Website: apple-inc
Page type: customer-info-address
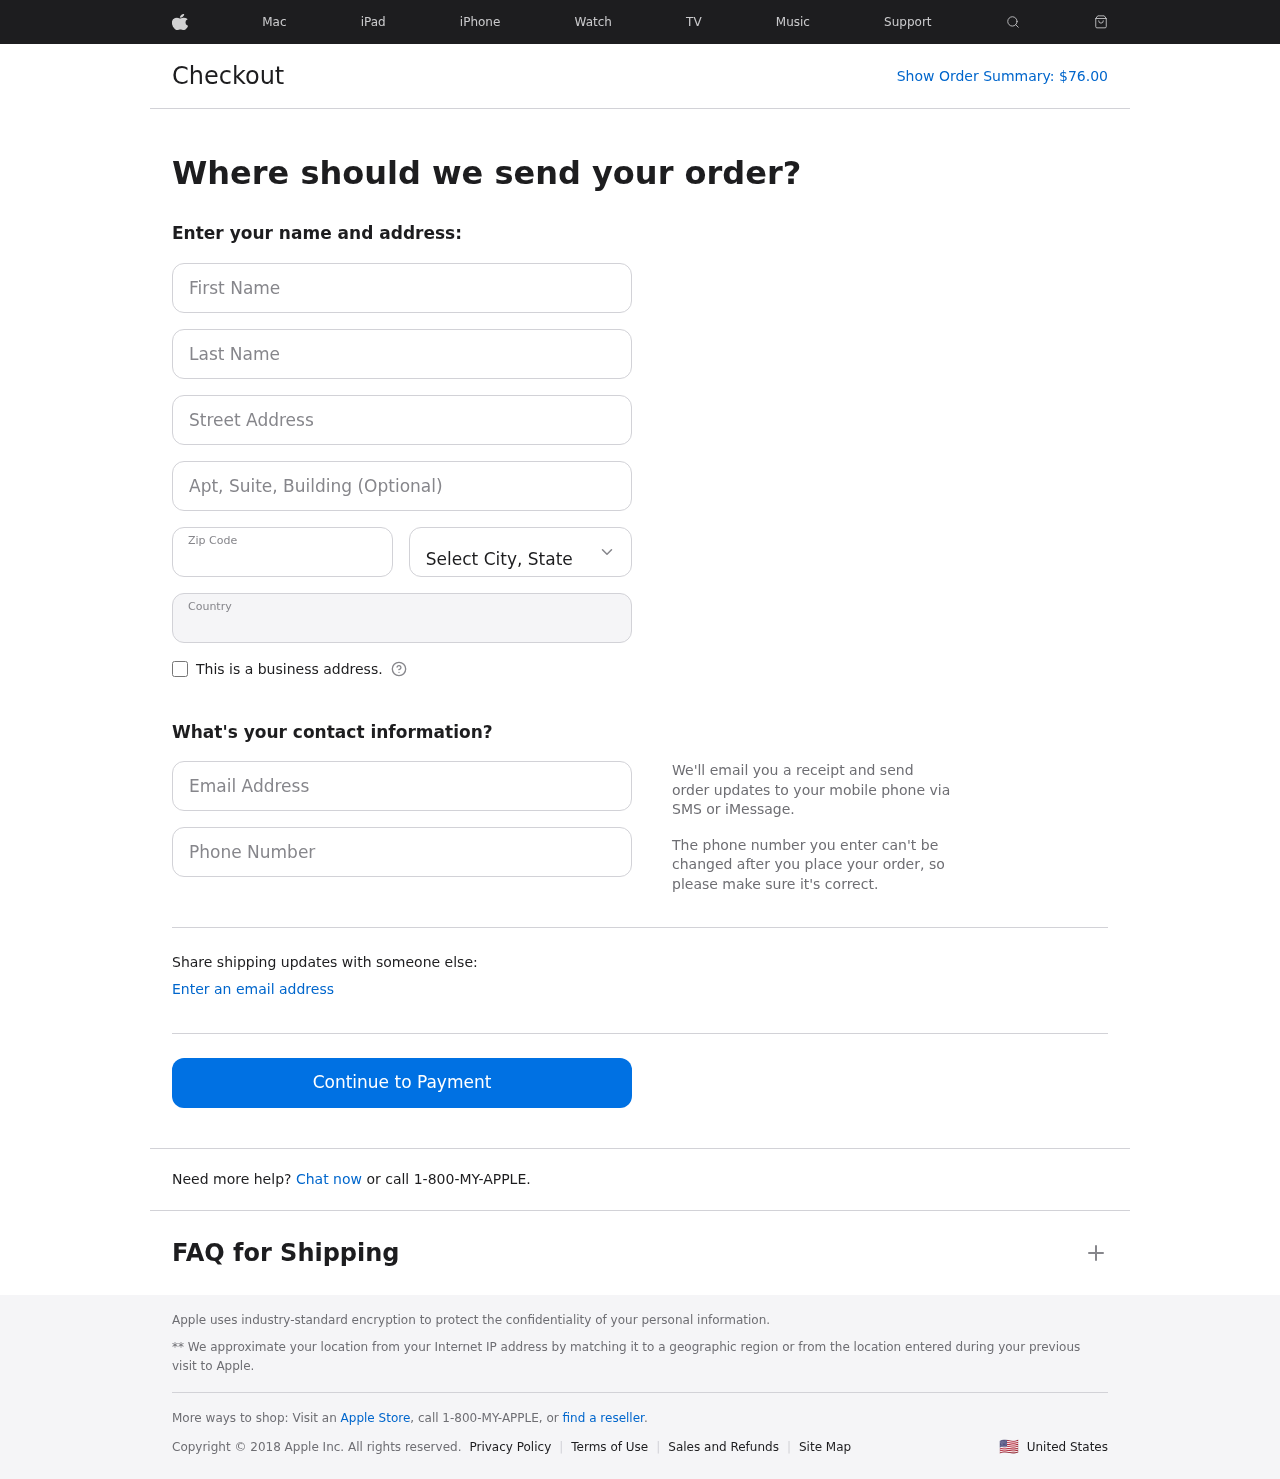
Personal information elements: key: PII_CITY_STATE
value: Port Julie, ND
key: PII_COUNTRY
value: United States
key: PII_EMAIL
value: jeffreysanders@hotmail.com
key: PII_FIRSTNAME
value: Jeffrey
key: PII_LASTNAME
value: Sanders
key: PII_PHONE
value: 6784948142
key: PII_POSTCODE
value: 41143
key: PII_STREET
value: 4087 Anthony View Apt. 725
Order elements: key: ORDER_TOTAL
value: $76.00